Question: I want to draw a highStock chart in javascrtipt using highcharts plugin and I want to show very large numbers (in range of BigInt) in it. my problem is that i don't want to show them with scientific notation, I want real numbers in my chart but when I convert numbers to real numbers they become strings and highchart can't show them.
Edit :
For example :
I have this chart with this specific data :
'''
$('#container').highcharts('StockChart', {
{
name : 'bzr',
data : [[1180396800000 , 123456789123456789123456789],[1180483200000 , 987654321987654321987654321],...],
}
]
});
'''
And it shows the data like picture below with scientific notation, I want to show data in the chart as I inserted for example like this "987654321987654321987654321"!

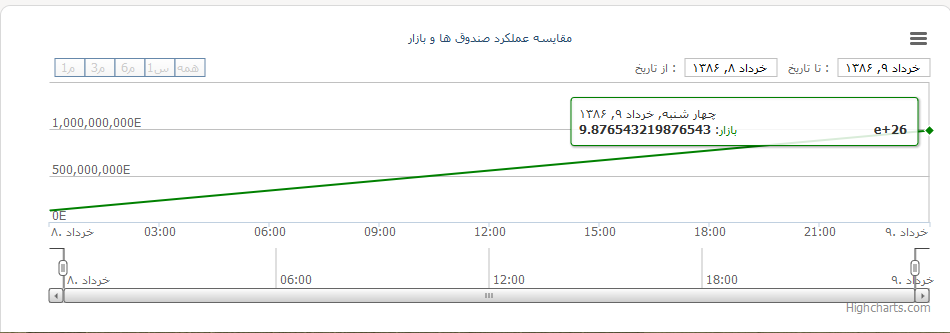
Answer: This case is not related with highcharts, because it is default problem in javascirpt. See the example:
'''
alert(123456789123456789123456789);
'''
<URL>
In the alert, you will notice that javascript return with epsilon.
Related topic: <URL>